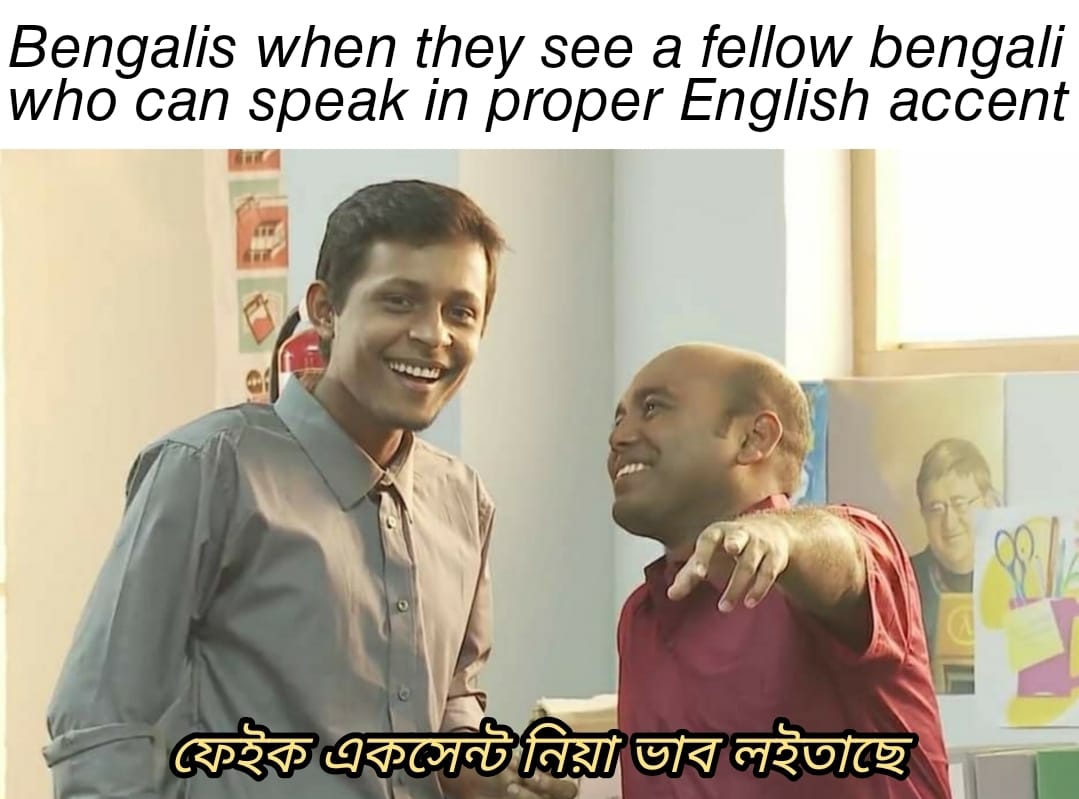
Caption: Bengalis when they see a fellow bengali who can speak in proper English accent    ফেইক একসেন্ট নিয়া ভাব লইতাছে
Label: non-hate